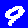
Digit: 9